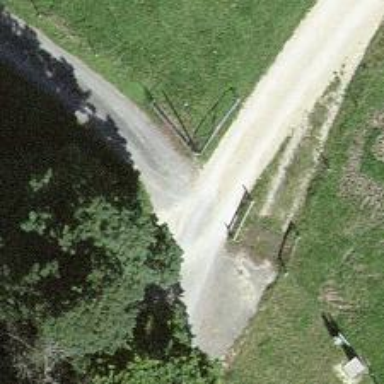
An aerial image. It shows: Gate.